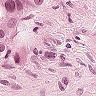
Metastatic tissue present: yes